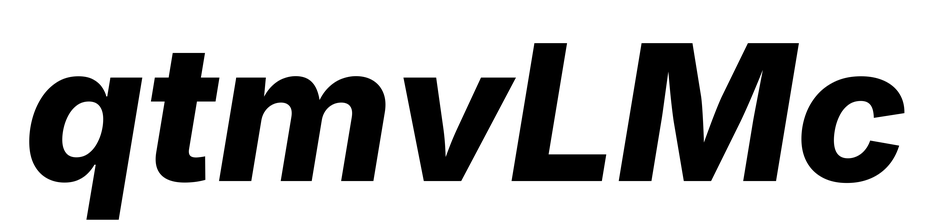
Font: Inter-Italic_ExtraBold_Italic